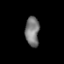
Tissue: prostate
Cell type: T cells
Senescence score: 0.2964
Nuclear area (px): 408
Mean DAPI intensity: 121.275